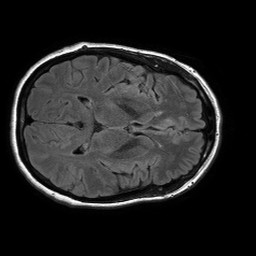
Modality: FLAIR
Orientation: axial
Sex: female
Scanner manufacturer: philips
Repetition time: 11 s
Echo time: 0.125 s